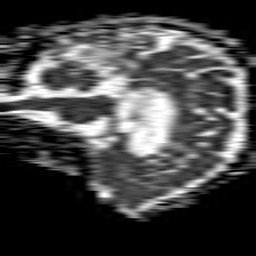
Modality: ADC
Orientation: sagittal
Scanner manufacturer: philips
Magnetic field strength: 1.5 T
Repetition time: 4.6 s
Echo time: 0.08517 s